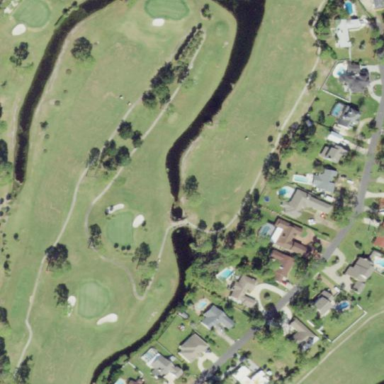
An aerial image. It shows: Area with grass used as rough in golf course.